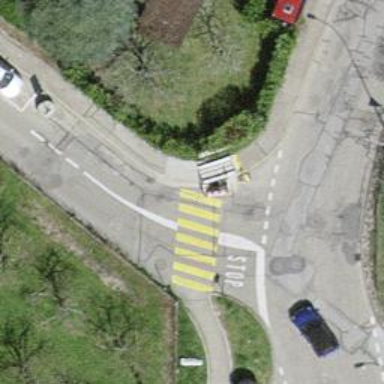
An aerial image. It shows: Uncontrolled zebra crossing with notable zebra markings.